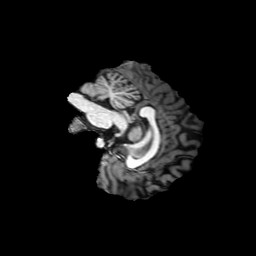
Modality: T1w
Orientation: sagittal
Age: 23
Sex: female
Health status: ill